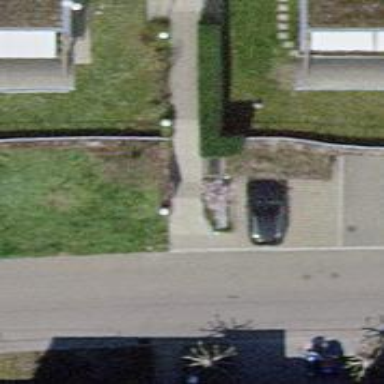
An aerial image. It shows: Hedge acting as barrier.